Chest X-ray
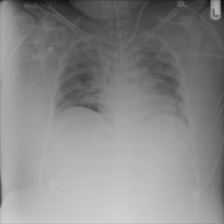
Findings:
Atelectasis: negative
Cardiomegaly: negative
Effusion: negative
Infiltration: negative
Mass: negative
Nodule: negative
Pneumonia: negative
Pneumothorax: negative
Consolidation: negative
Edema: negative
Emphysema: negative
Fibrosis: negative
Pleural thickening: negative
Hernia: negative